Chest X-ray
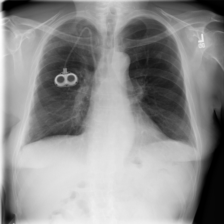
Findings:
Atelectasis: negative
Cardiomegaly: negative
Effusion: negative
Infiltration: negative
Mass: negative
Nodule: negative
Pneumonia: negative
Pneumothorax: negative
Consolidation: negative
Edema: negative
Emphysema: negative
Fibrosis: negative
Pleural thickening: negative
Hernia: negative